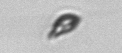
Label: Cryptophyta